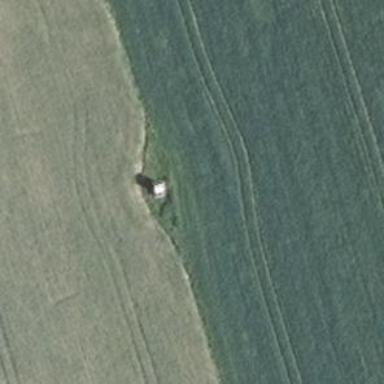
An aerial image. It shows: Shelter that serves as hunting stand.